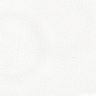
Metastatic tissue present: no